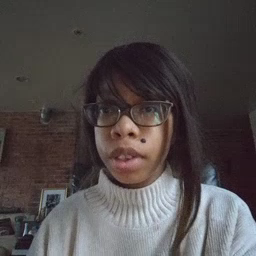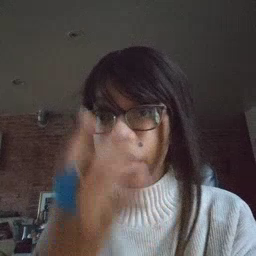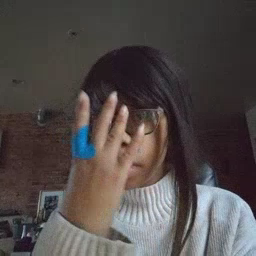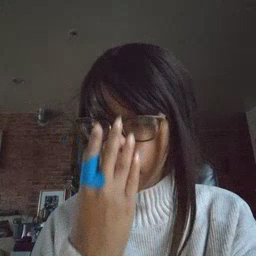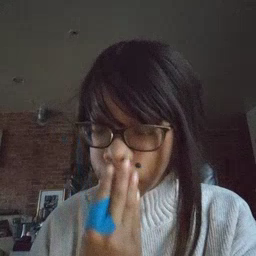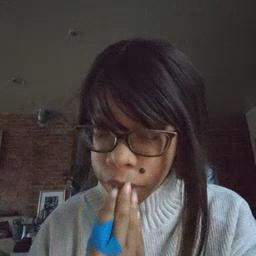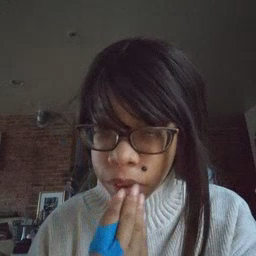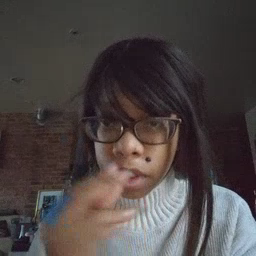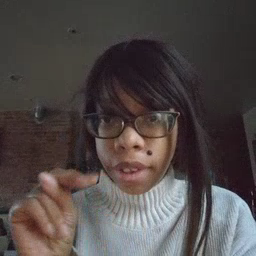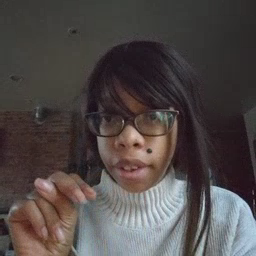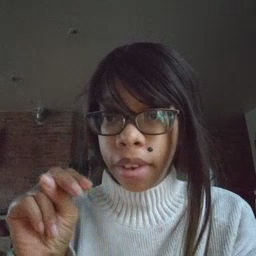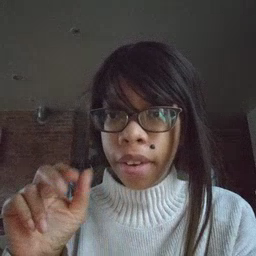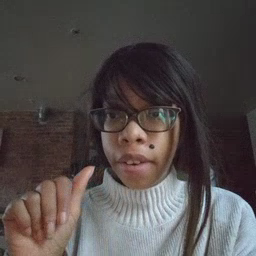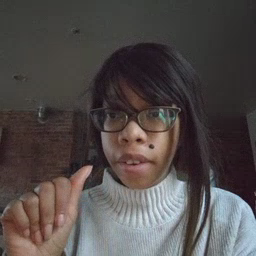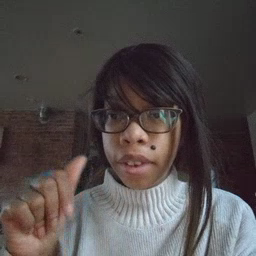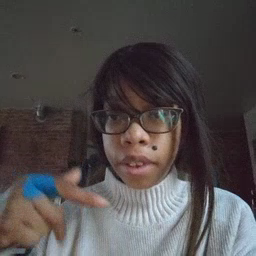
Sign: nap